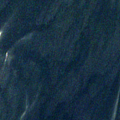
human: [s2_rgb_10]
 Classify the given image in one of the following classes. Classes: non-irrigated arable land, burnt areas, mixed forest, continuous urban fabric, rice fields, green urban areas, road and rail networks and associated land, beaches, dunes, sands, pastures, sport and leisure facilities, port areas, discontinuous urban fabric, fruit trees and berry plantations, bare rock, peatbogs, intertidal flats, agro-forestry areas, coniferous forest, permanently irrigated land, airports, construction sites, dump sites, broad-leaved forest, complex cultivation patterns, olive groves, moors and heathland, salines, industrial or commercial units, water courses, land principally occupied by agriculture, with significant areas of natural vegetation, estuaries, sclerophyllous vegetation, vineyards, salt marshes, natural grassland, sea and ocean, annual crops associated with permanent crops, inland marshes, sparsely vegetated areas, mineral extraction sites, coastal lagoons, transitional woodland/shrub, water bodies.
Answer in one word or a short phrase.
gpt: sea and ocean